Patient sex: M
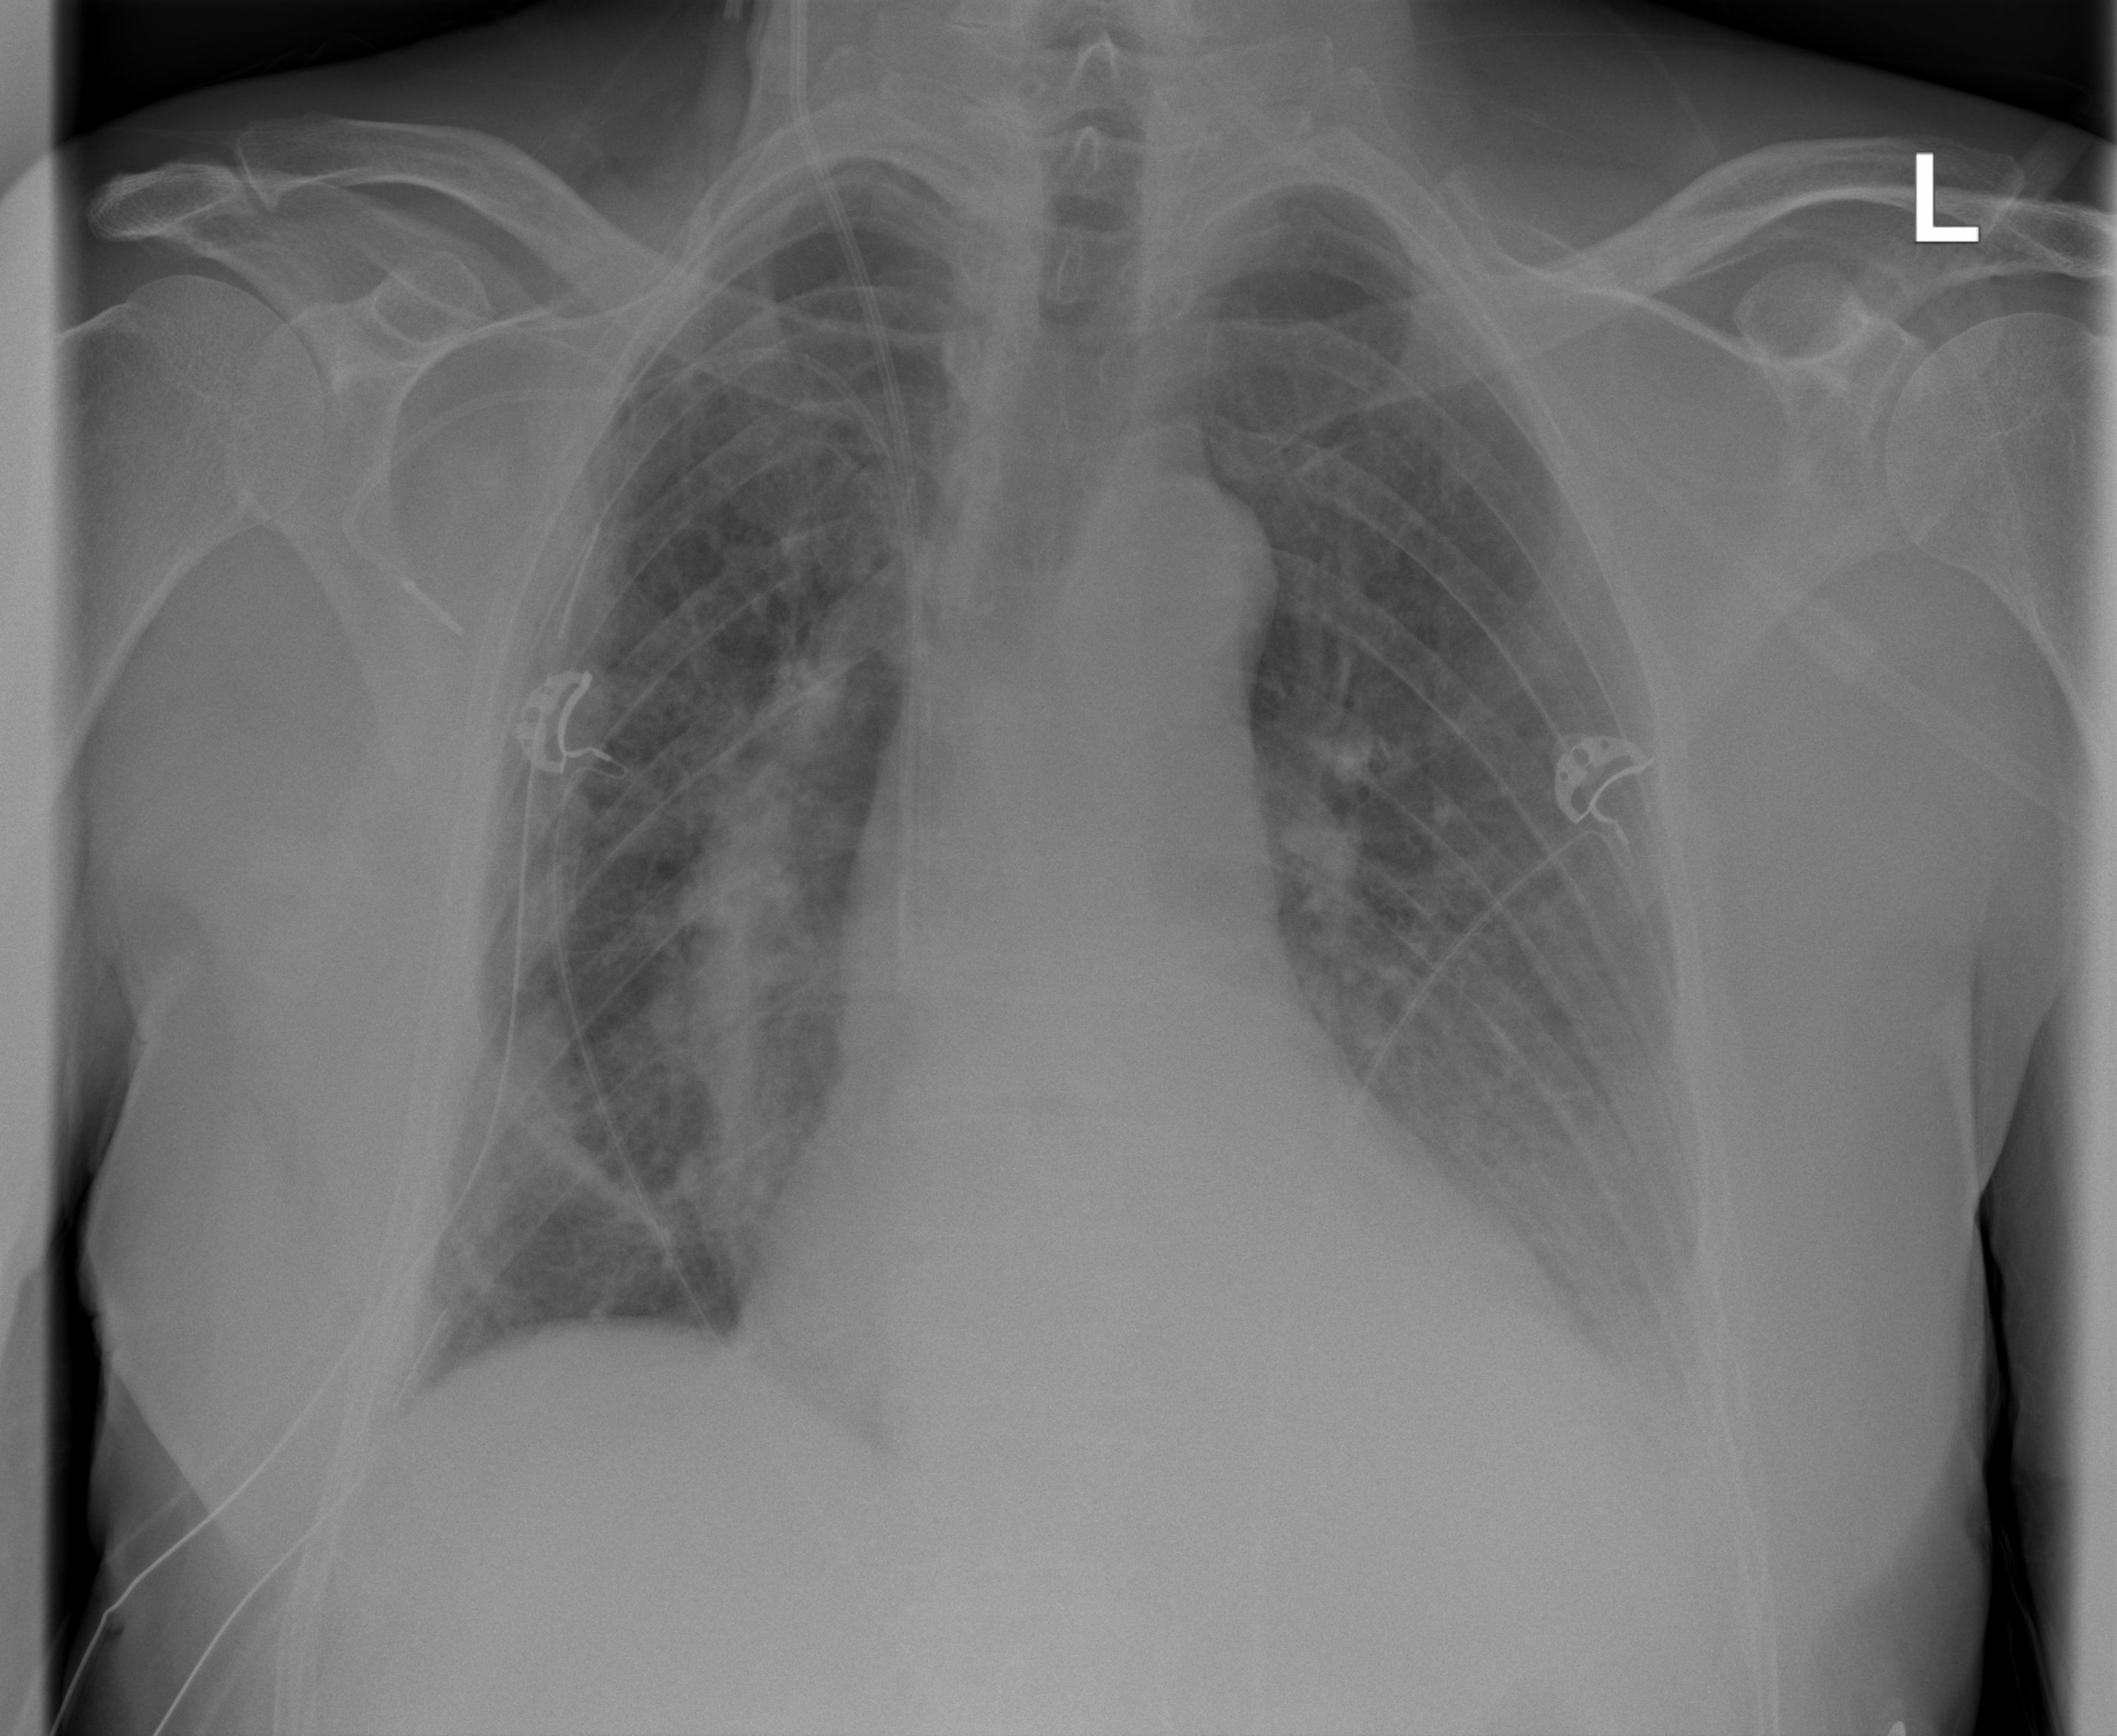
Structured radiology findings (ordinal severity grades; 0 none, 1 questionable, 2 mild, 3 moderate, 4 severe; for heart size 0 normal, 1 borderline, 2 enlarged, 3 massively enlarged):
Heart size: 2
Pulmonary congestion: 2
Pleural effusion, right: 1
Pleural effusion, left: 3
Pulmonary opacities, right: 1
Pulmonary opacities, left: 0
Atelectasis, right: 3
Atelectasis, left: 2